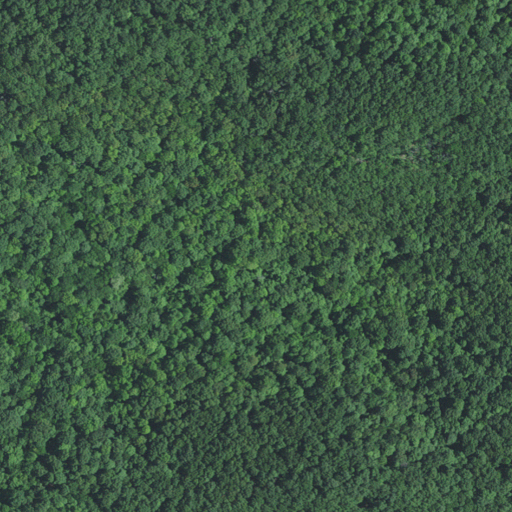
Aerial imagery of mountain in Kentucky named Negro Hill containing only deciduous forest